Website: lowes
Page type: billing-address
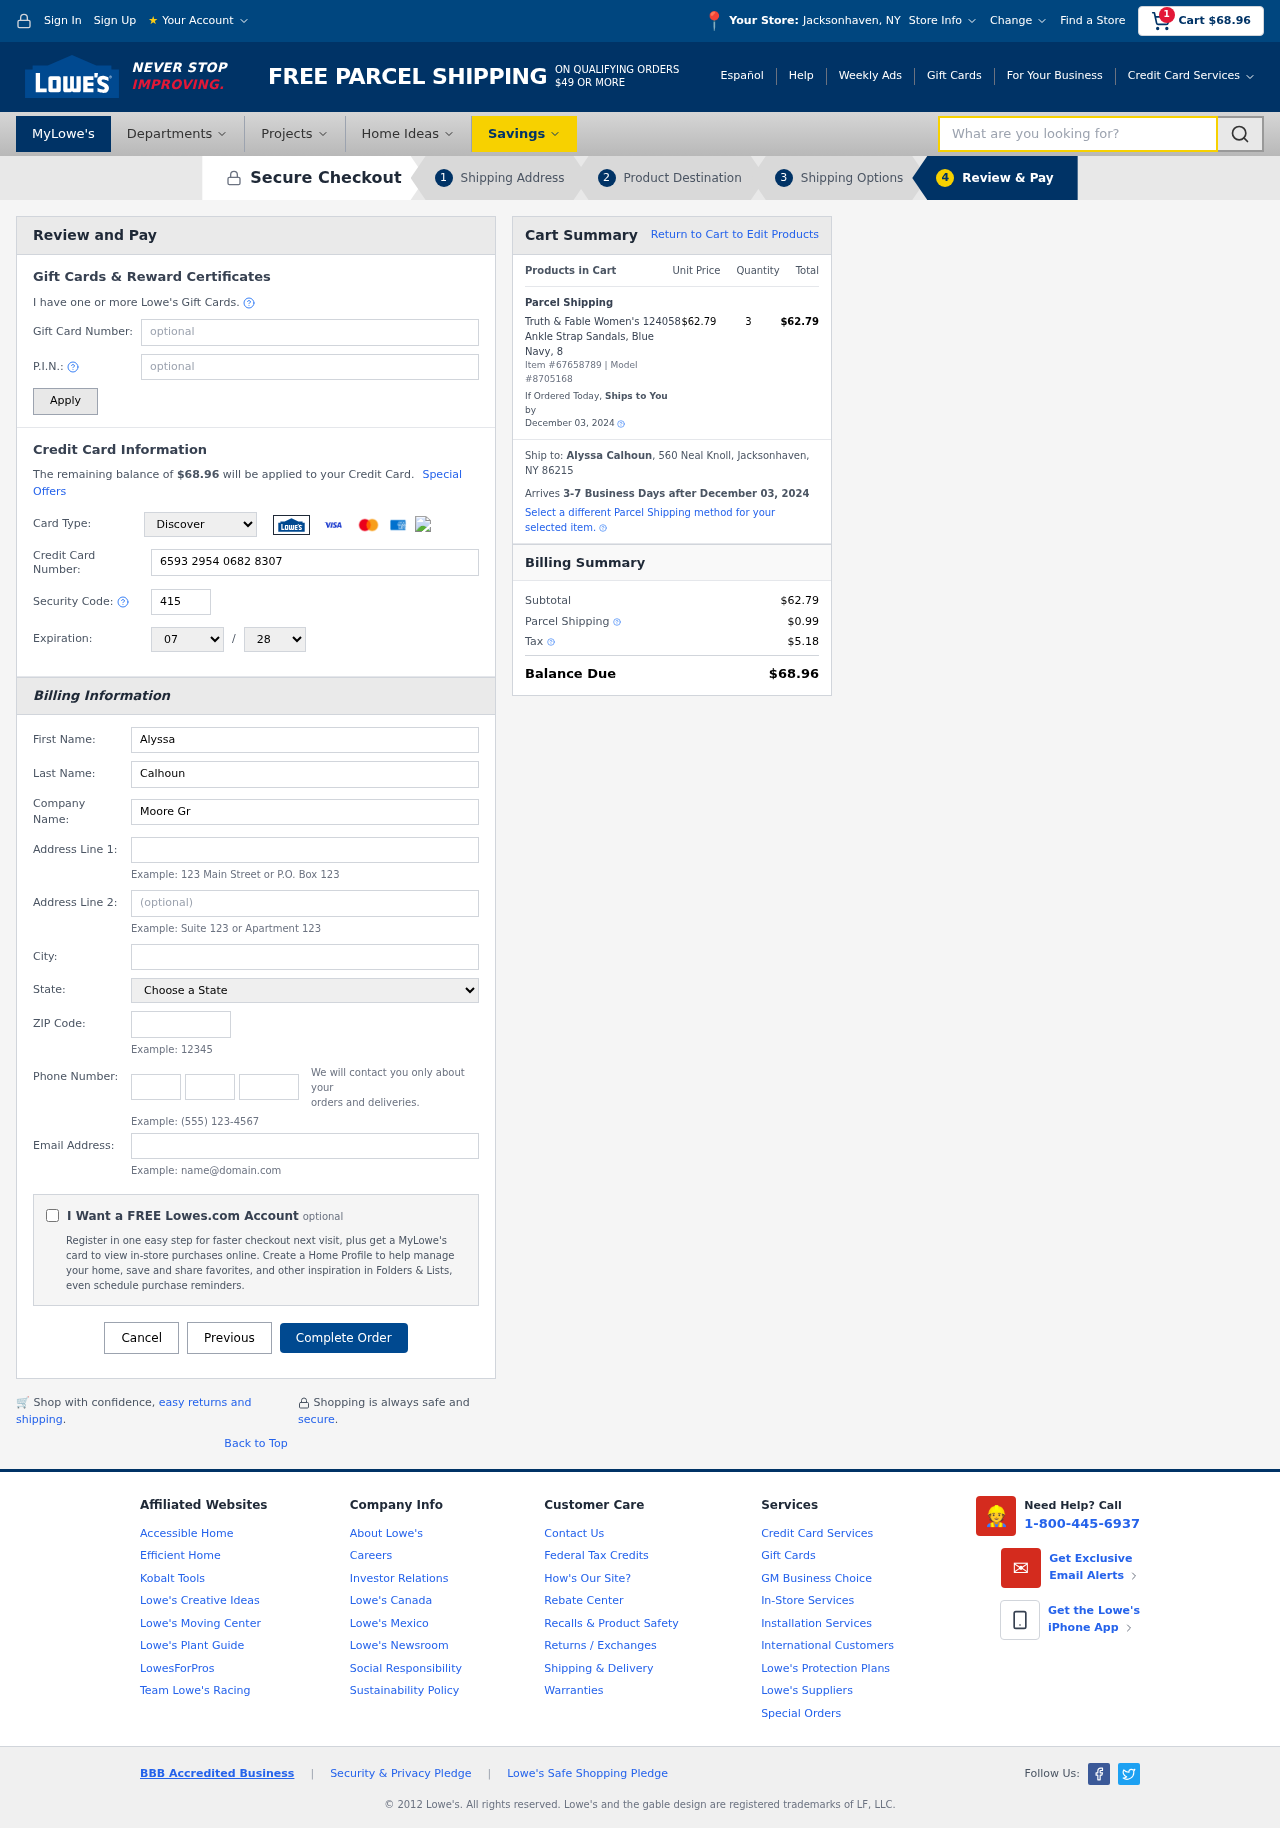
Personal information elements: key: PII_CARD_CVV
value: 415
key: PII_CARD_EXPIRY_MONTH
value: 07
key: PII_CARD_EXPIRY_YEAR
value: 28
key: PII_CARD_NUMBER
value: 6593 2954 0682 8307
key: PII_CARD_TYPE
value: Discover
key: PII_CITY
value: Jacksonhaven
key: PII_CITY_STATE
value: Jacksonhaven, NY
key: PII_COMPANY
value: Moore Group
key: PII_EMAIL
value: alyssa.calhoun@hotmail.com
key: PII_FIRSTNAME
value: Alyssa
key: PII_FULLNAME
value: Alyssa Calhoun
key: PII_LASTNAME
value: Calhoun
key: PII_PHONE_AREA
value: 201
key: PII_PHONE_PREFIX
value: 307
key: PII_PHONE_SUFFIX
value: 0405
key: PII_POSTCODE
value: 86215
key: PII_STATE
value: New York
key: PII_STREET
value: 560 Neal Knoll
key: PII_CITY_STATE_ZIP
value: Jacksonhaven, NY 86215
Product elements: key: PRODUCT1_NAME
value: Truth & Fable Women's 124058 Ankle Strap Sandals, Blue Navy, 8
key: PRODUCT1_PRICE
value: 62.79
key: PRODUCT1_QUANTITY
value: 3
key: PRODUCT_ITEM_NUMBER
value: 67658789
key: PRODUCT_MODEL_NUMBER
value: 8705168
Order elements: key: ORDER_SUBTOTAL
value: $68.96
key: ORDER_TOTAL
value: $68.96
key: ORDER_SHIPPING_DATE
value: December 03, 2024
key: ORDER_SUBTOTAL
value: $62.79
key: ORDER_DELIVERY_DATE
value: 3-7 Business Days after December 03, 2024
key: ORDER_SHIPPING_DATE2
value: December 03, 2024
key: ORDER_SUBTOTAL2
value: $62.79
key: ORDER_SHIPPING_COST
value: $0.99
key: ORDER_TAX
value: $5.18
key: ORDER_TOTAL2
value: $68.96
Search elements: key: HEADER_SEARCH
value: What are you looking for?